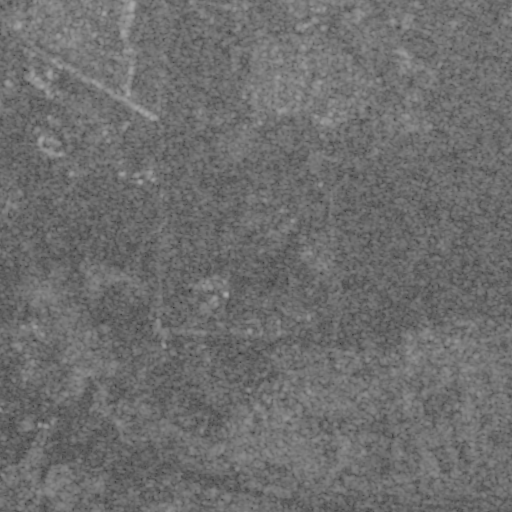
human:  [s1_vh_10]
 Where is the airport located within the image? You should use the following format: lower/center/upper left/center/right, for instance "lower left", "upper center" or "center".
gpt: The airport is located in the upper center of the image.
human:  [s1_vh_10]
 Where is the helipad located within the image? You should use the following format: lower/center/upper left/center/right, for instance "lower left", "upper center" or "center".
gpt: The helipad is located in the upper center of the image.
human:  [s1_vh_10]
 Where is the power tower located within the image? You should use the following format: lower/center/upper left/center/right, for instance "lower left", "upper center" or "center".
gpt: The power tower is located in the lower left of the image.
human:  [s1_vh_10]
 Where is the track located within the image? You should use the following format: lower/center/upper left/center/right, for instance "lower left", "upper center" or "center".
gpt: There is no track in the image.

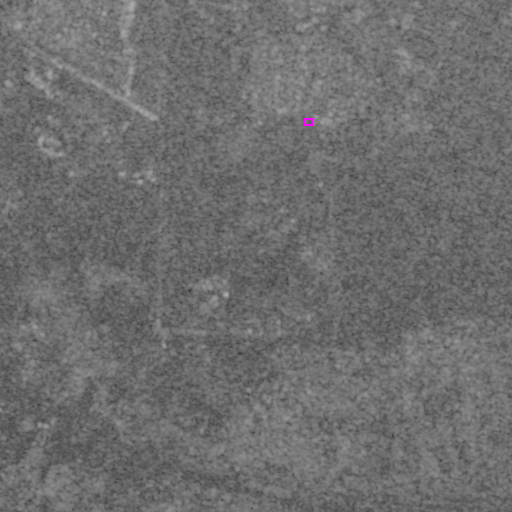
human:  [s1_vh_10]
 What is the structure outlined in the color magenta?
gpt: The structure outlined in magenta is an airport.
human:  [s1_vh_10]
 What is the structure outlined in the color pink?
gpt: There is no pink outline.